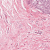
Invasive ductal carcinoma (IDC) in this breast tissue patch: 0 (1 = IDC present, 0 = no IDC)